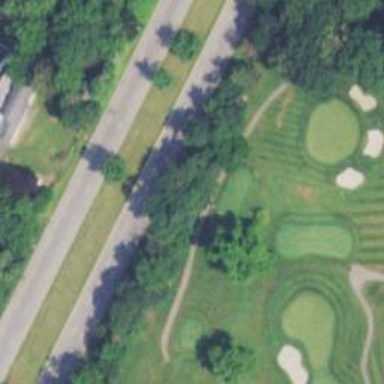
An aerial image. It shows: Golf tee.